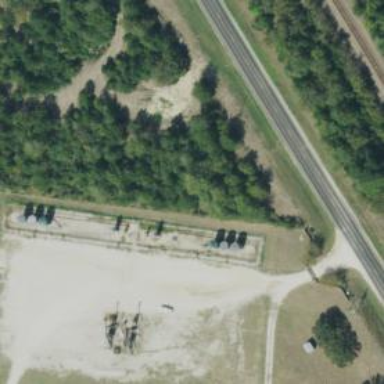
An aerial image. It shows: Storage tank with man-made structure.